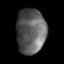
Tissue: lung
Cell type: Epithelial cells
Senescence score: 0.2423
Nuclear area (px): 1295
Mean DAPI intensity: 93.671